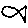
Label: fish